Interaction volume radius: 5 \u00c5
Interaction volume height: 15 \u00c5
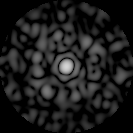
Disorder parameter: 0.8675